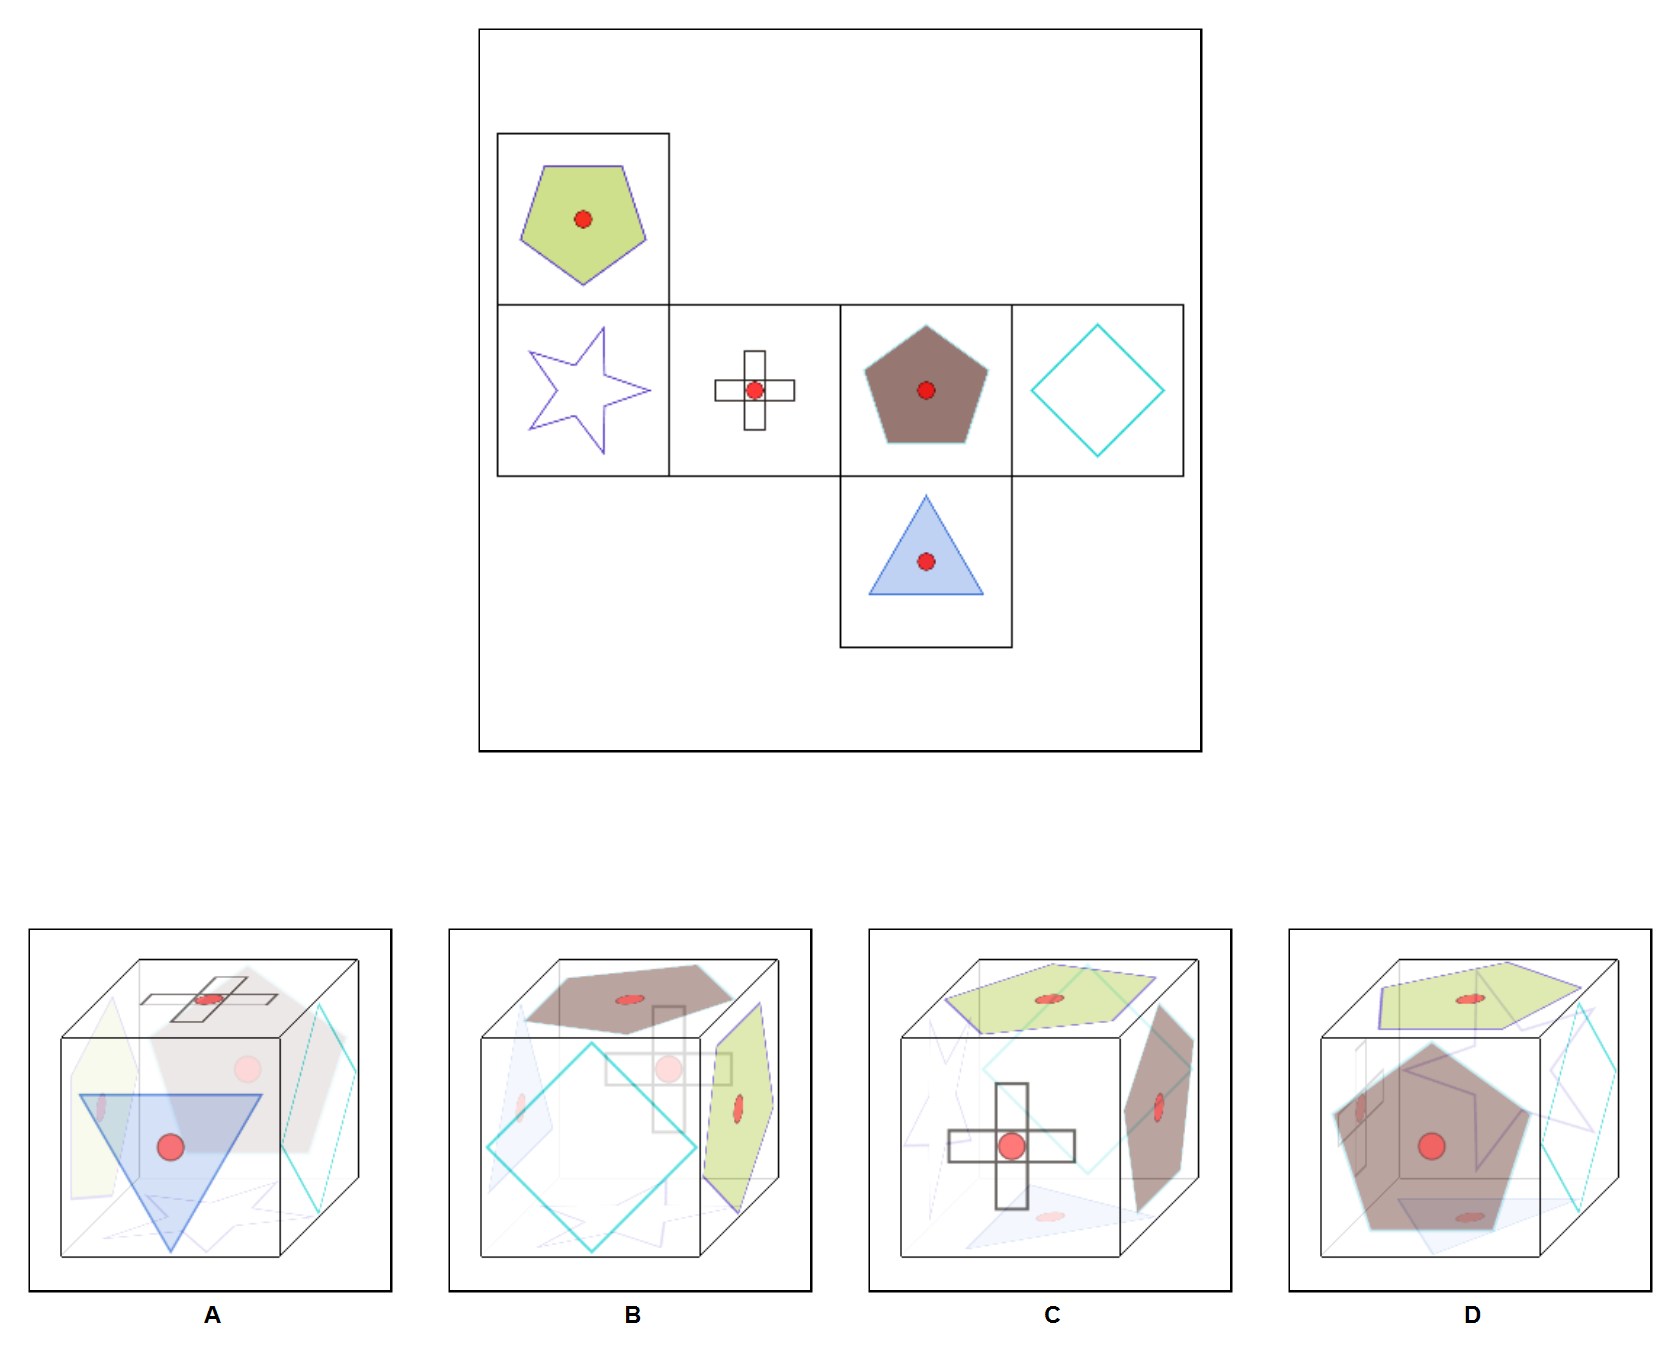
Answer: A